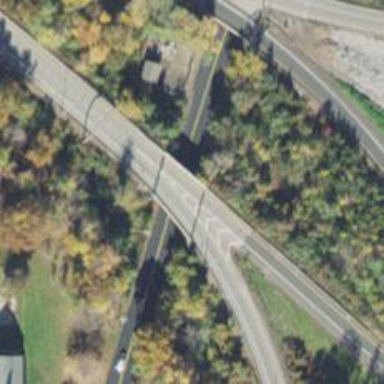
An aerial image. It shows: Bridge over motorway_link.